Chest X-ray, PA view. Patient: 20 years old, sex F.
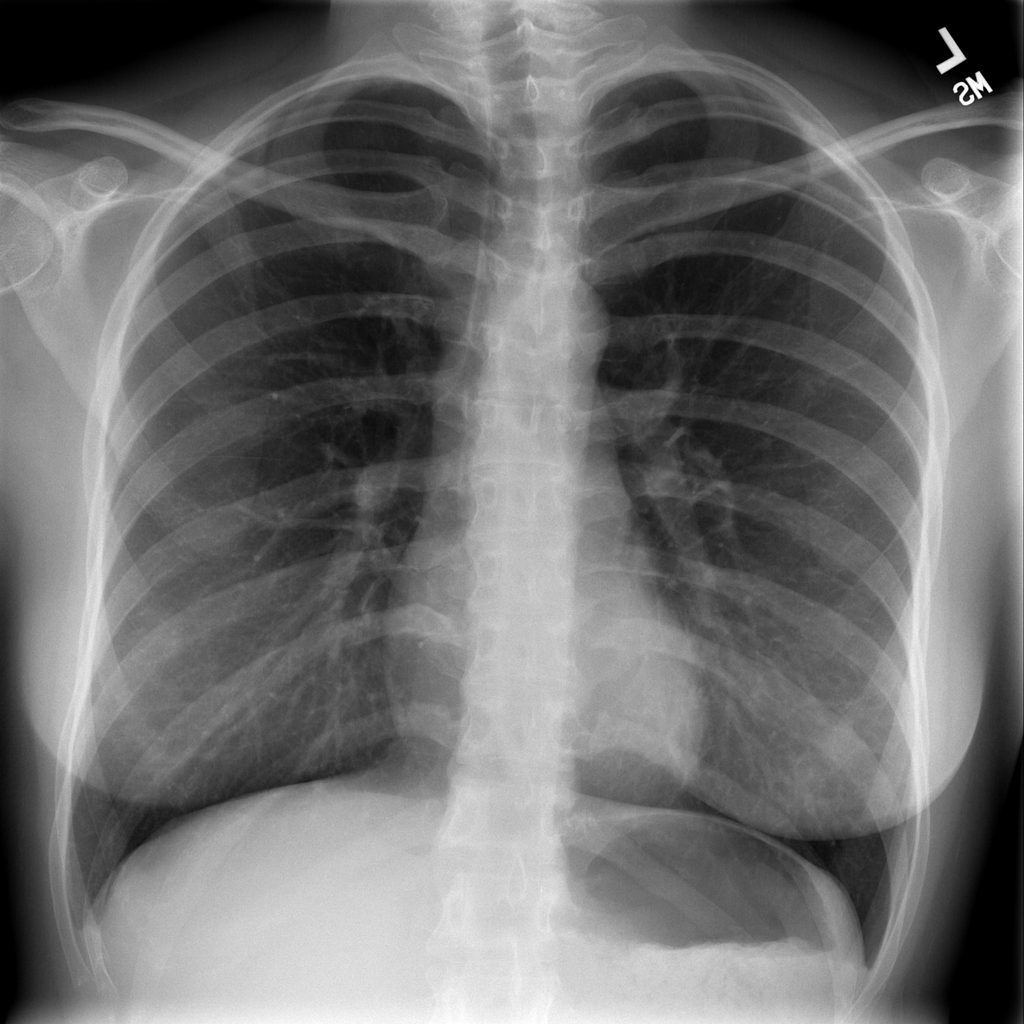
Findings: No Finding